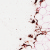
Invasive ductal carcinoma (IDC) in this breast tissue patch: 0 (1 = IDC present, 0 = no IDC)